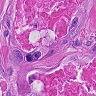
Metastatic tissue present: yes